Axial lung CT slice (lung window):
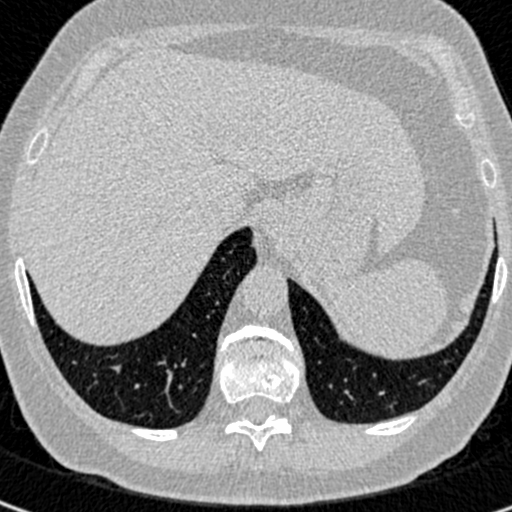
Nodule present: no